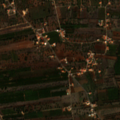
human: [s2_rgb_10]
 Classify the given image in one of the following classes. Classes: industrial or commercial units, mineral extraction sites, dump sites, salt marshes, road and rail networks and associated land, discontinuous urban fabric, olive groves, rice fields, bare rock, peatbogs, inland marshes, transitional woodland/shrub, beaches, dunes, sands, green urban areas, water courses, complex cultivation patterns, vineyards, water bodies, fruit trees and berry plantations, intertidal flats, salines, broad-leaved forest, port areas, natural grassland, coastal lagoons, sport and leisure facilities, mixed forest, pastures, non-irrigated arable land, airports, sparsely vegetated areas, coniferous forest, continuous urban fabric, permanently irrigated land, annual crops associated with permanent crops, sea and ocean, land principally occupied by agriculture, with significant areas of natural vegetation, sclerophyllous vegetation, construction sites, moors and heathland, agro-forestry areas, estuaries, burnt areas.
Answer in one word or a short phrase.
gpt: fruit trees and berry plantations, complex cultivation patterns